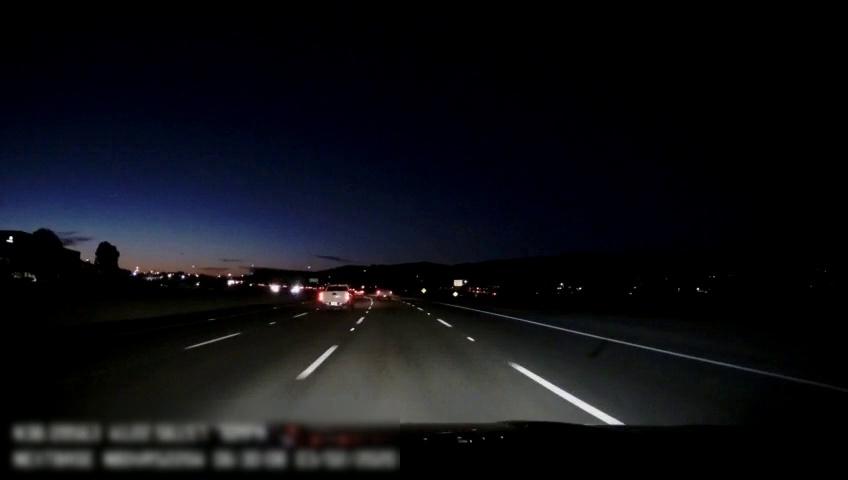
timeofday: Night
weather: Other
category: Drivable Space
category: Vehicles | SUV
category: Vehicles | Truck
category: Vehicles | Truck
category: Vehicles | Car
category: Lanes | Alternate Lane
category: Lanes | Alternate Lane
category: Lanes | Alternate Lane
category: Lanes | Alternate Lane
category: Lanes | Alternate Lane
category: Traffic | Signs